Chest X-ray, PA view. Patient: 70 years old, sex M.
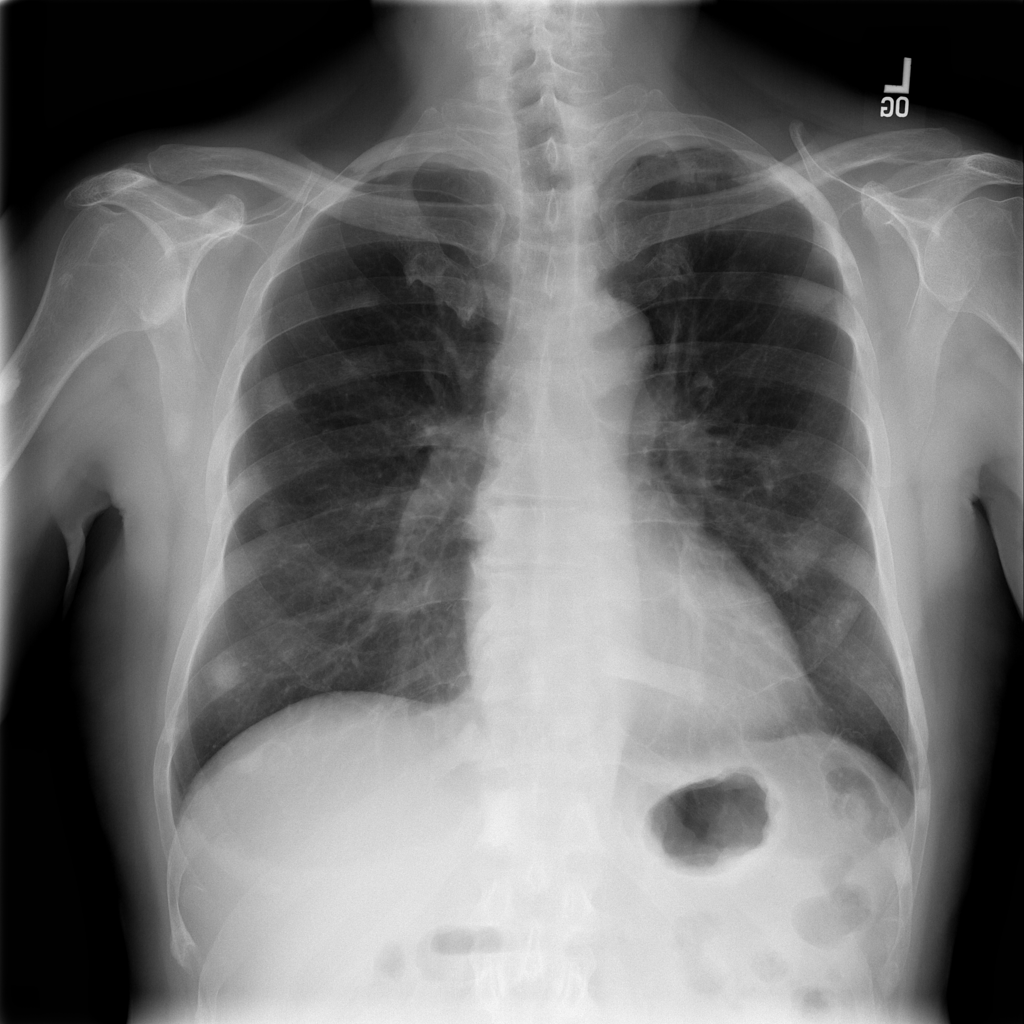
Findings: No Finding